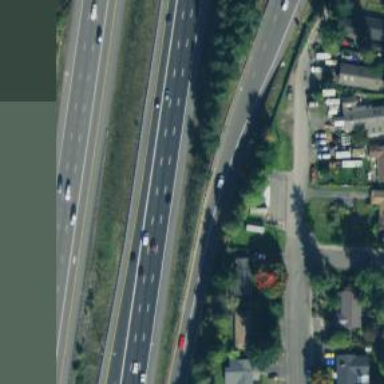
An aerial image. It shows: Motorway link.